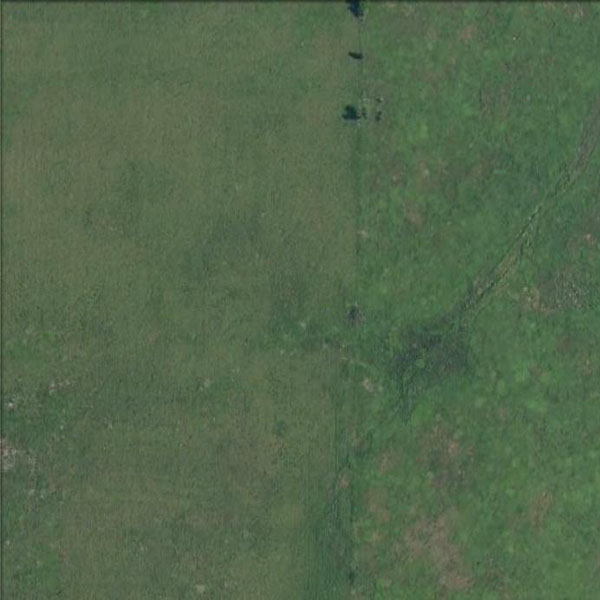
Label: Meadow